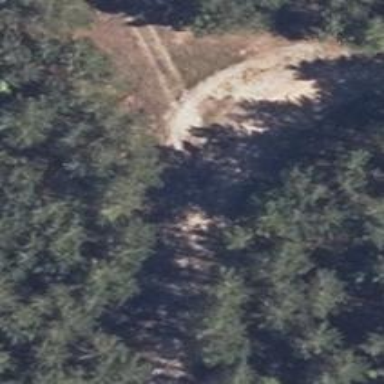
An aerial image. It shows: Gravel track with grade 3 tracktype.